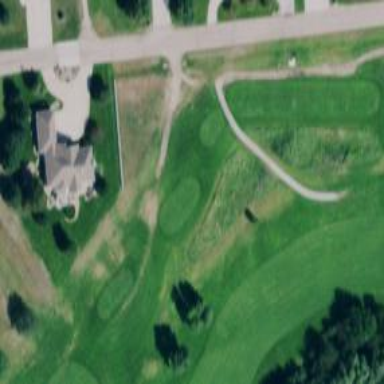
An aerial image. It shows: Path for both roads and golfers.